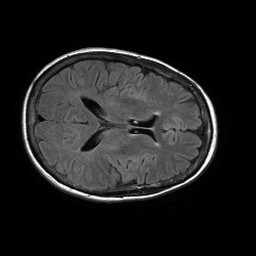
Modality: FLAIR
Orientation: axial
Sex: female
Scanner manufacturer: philips
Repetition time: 11 s
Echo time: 0.125 s